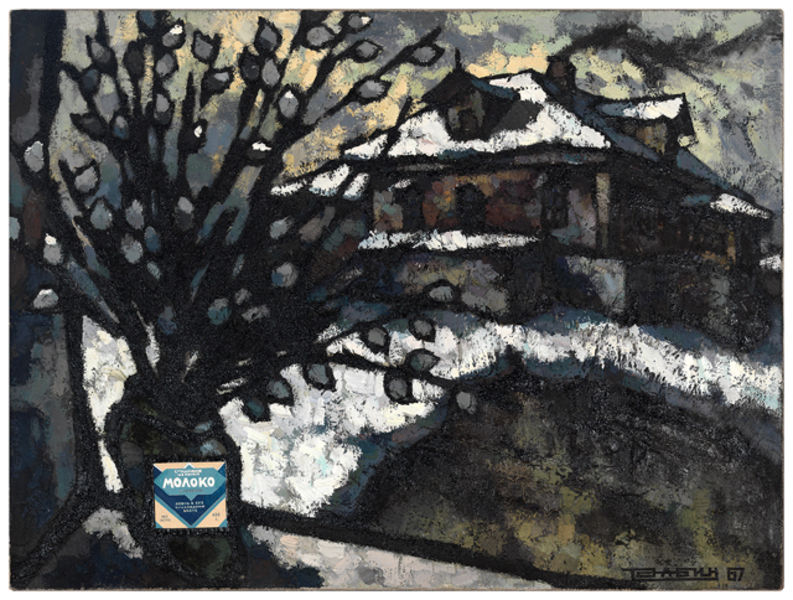
Titel: Spring in Priluki, Spring in Priluki
Künstler: Oskar Rabin
Standort: Amherst (Massachusetts, USA)
Institution: Mead Art Museum, Amherst College
Schlagwörter: dunkel, himmel, weiß, fenster, hell, schwarz, haus, schnee, signatur, rauch, vase, schrift, winter, blue, white, window, black, dark, gray, green, grey, wall, windows, yellow, flowers, japanese, plant, smoke, flower, sky, tree, house, roof, village, snow, russisch, leaves, home, fire, branches, chimney, cold, japan, branch, collage, russia, russian, hite, milk, colage, advert, 67, maroko, moloko, branc, weidenkätchen